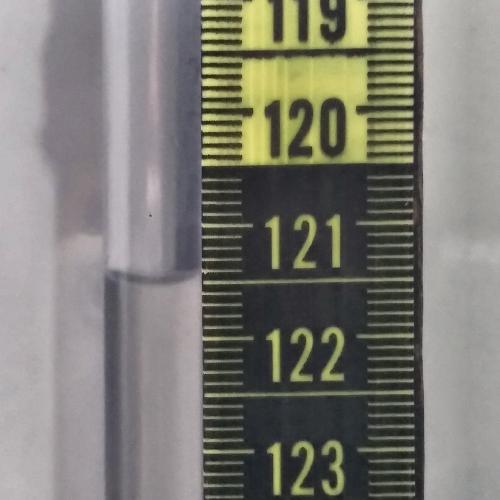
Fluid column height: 121.4 cm